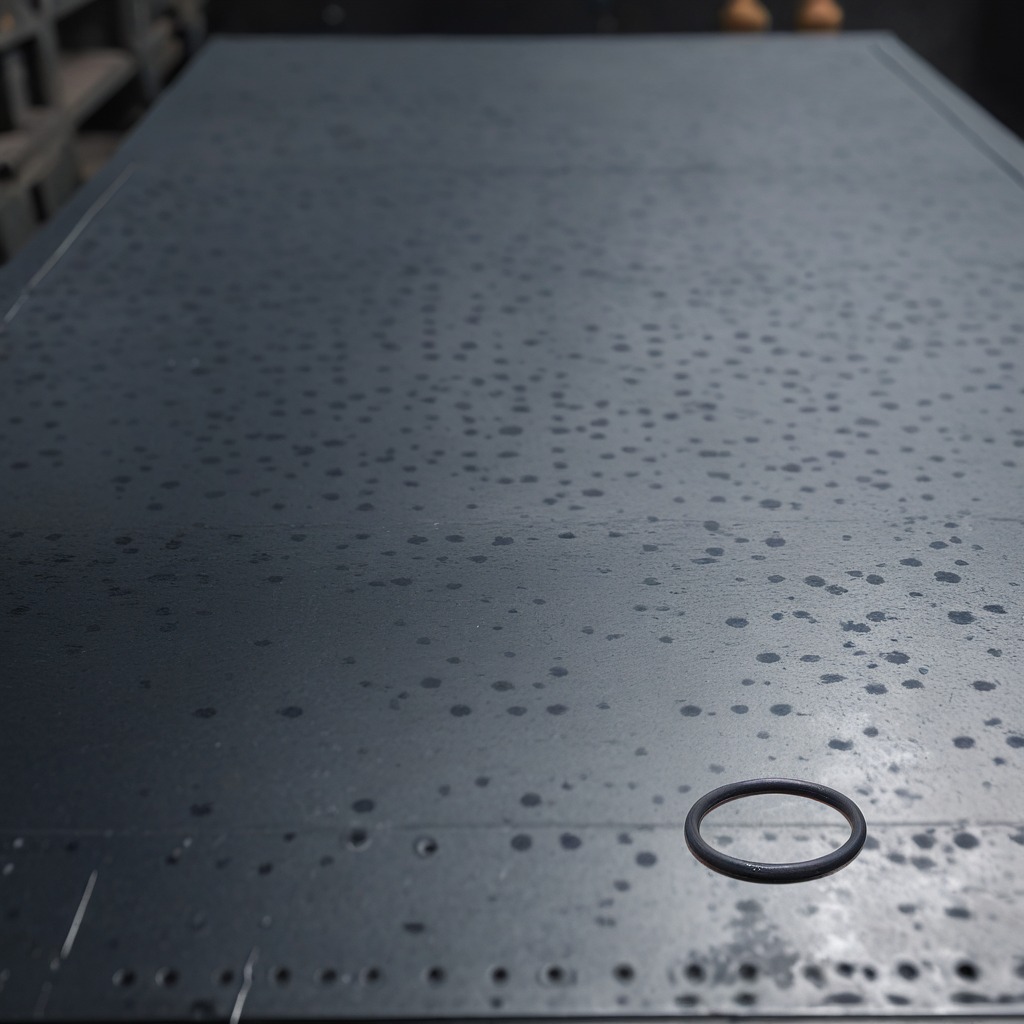
A rubber O-ring is lying on a cold steel table in a mining workshop gritty textures.